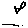
Label: fish